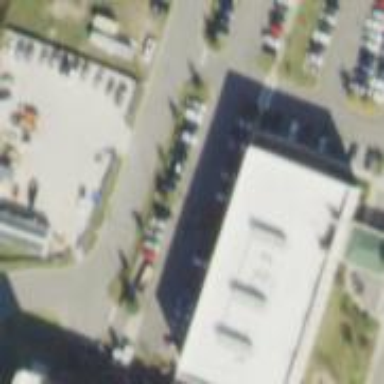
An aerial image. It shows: Building.